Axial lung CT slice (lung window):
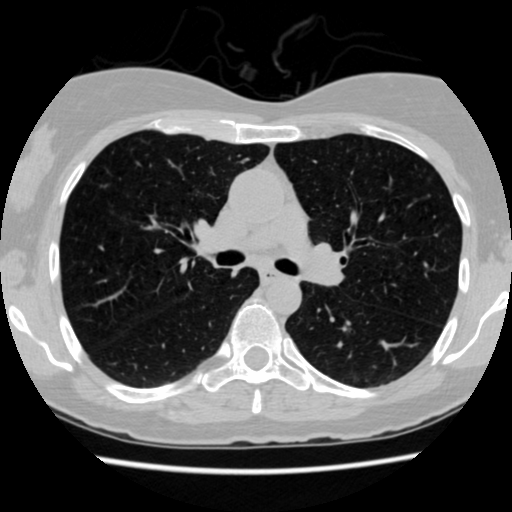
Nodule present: no